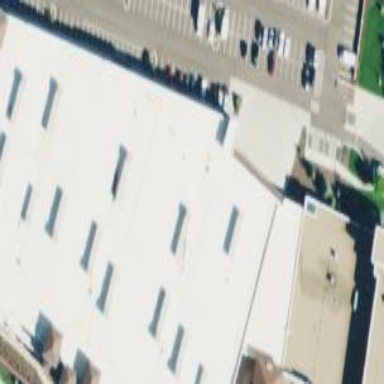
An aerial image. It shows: Building.